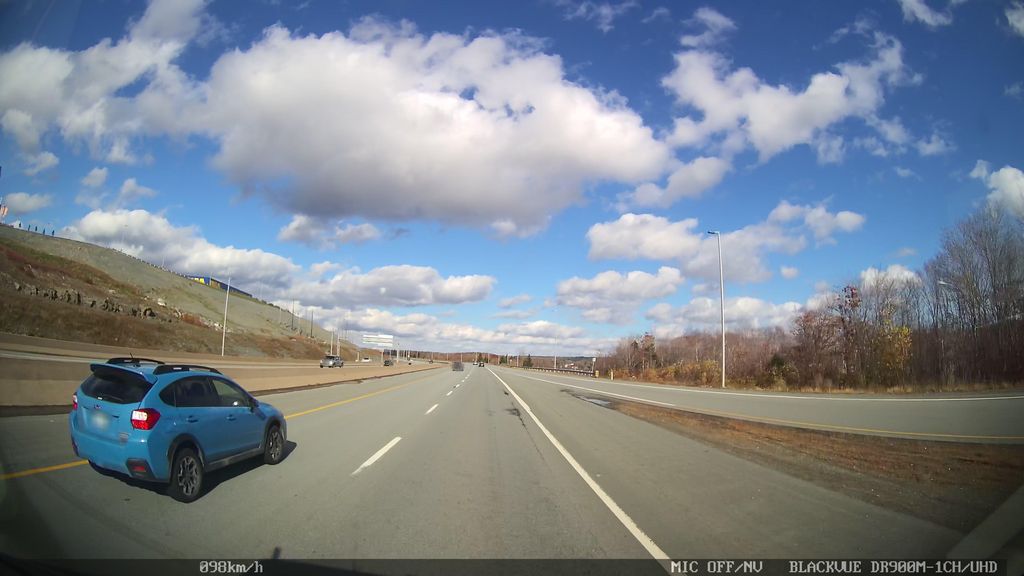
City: halifax